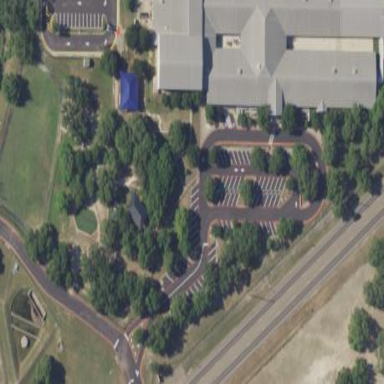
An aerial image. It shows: School.